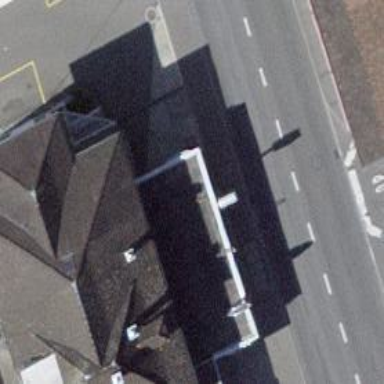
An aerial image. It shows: Fuel station.